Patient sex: F
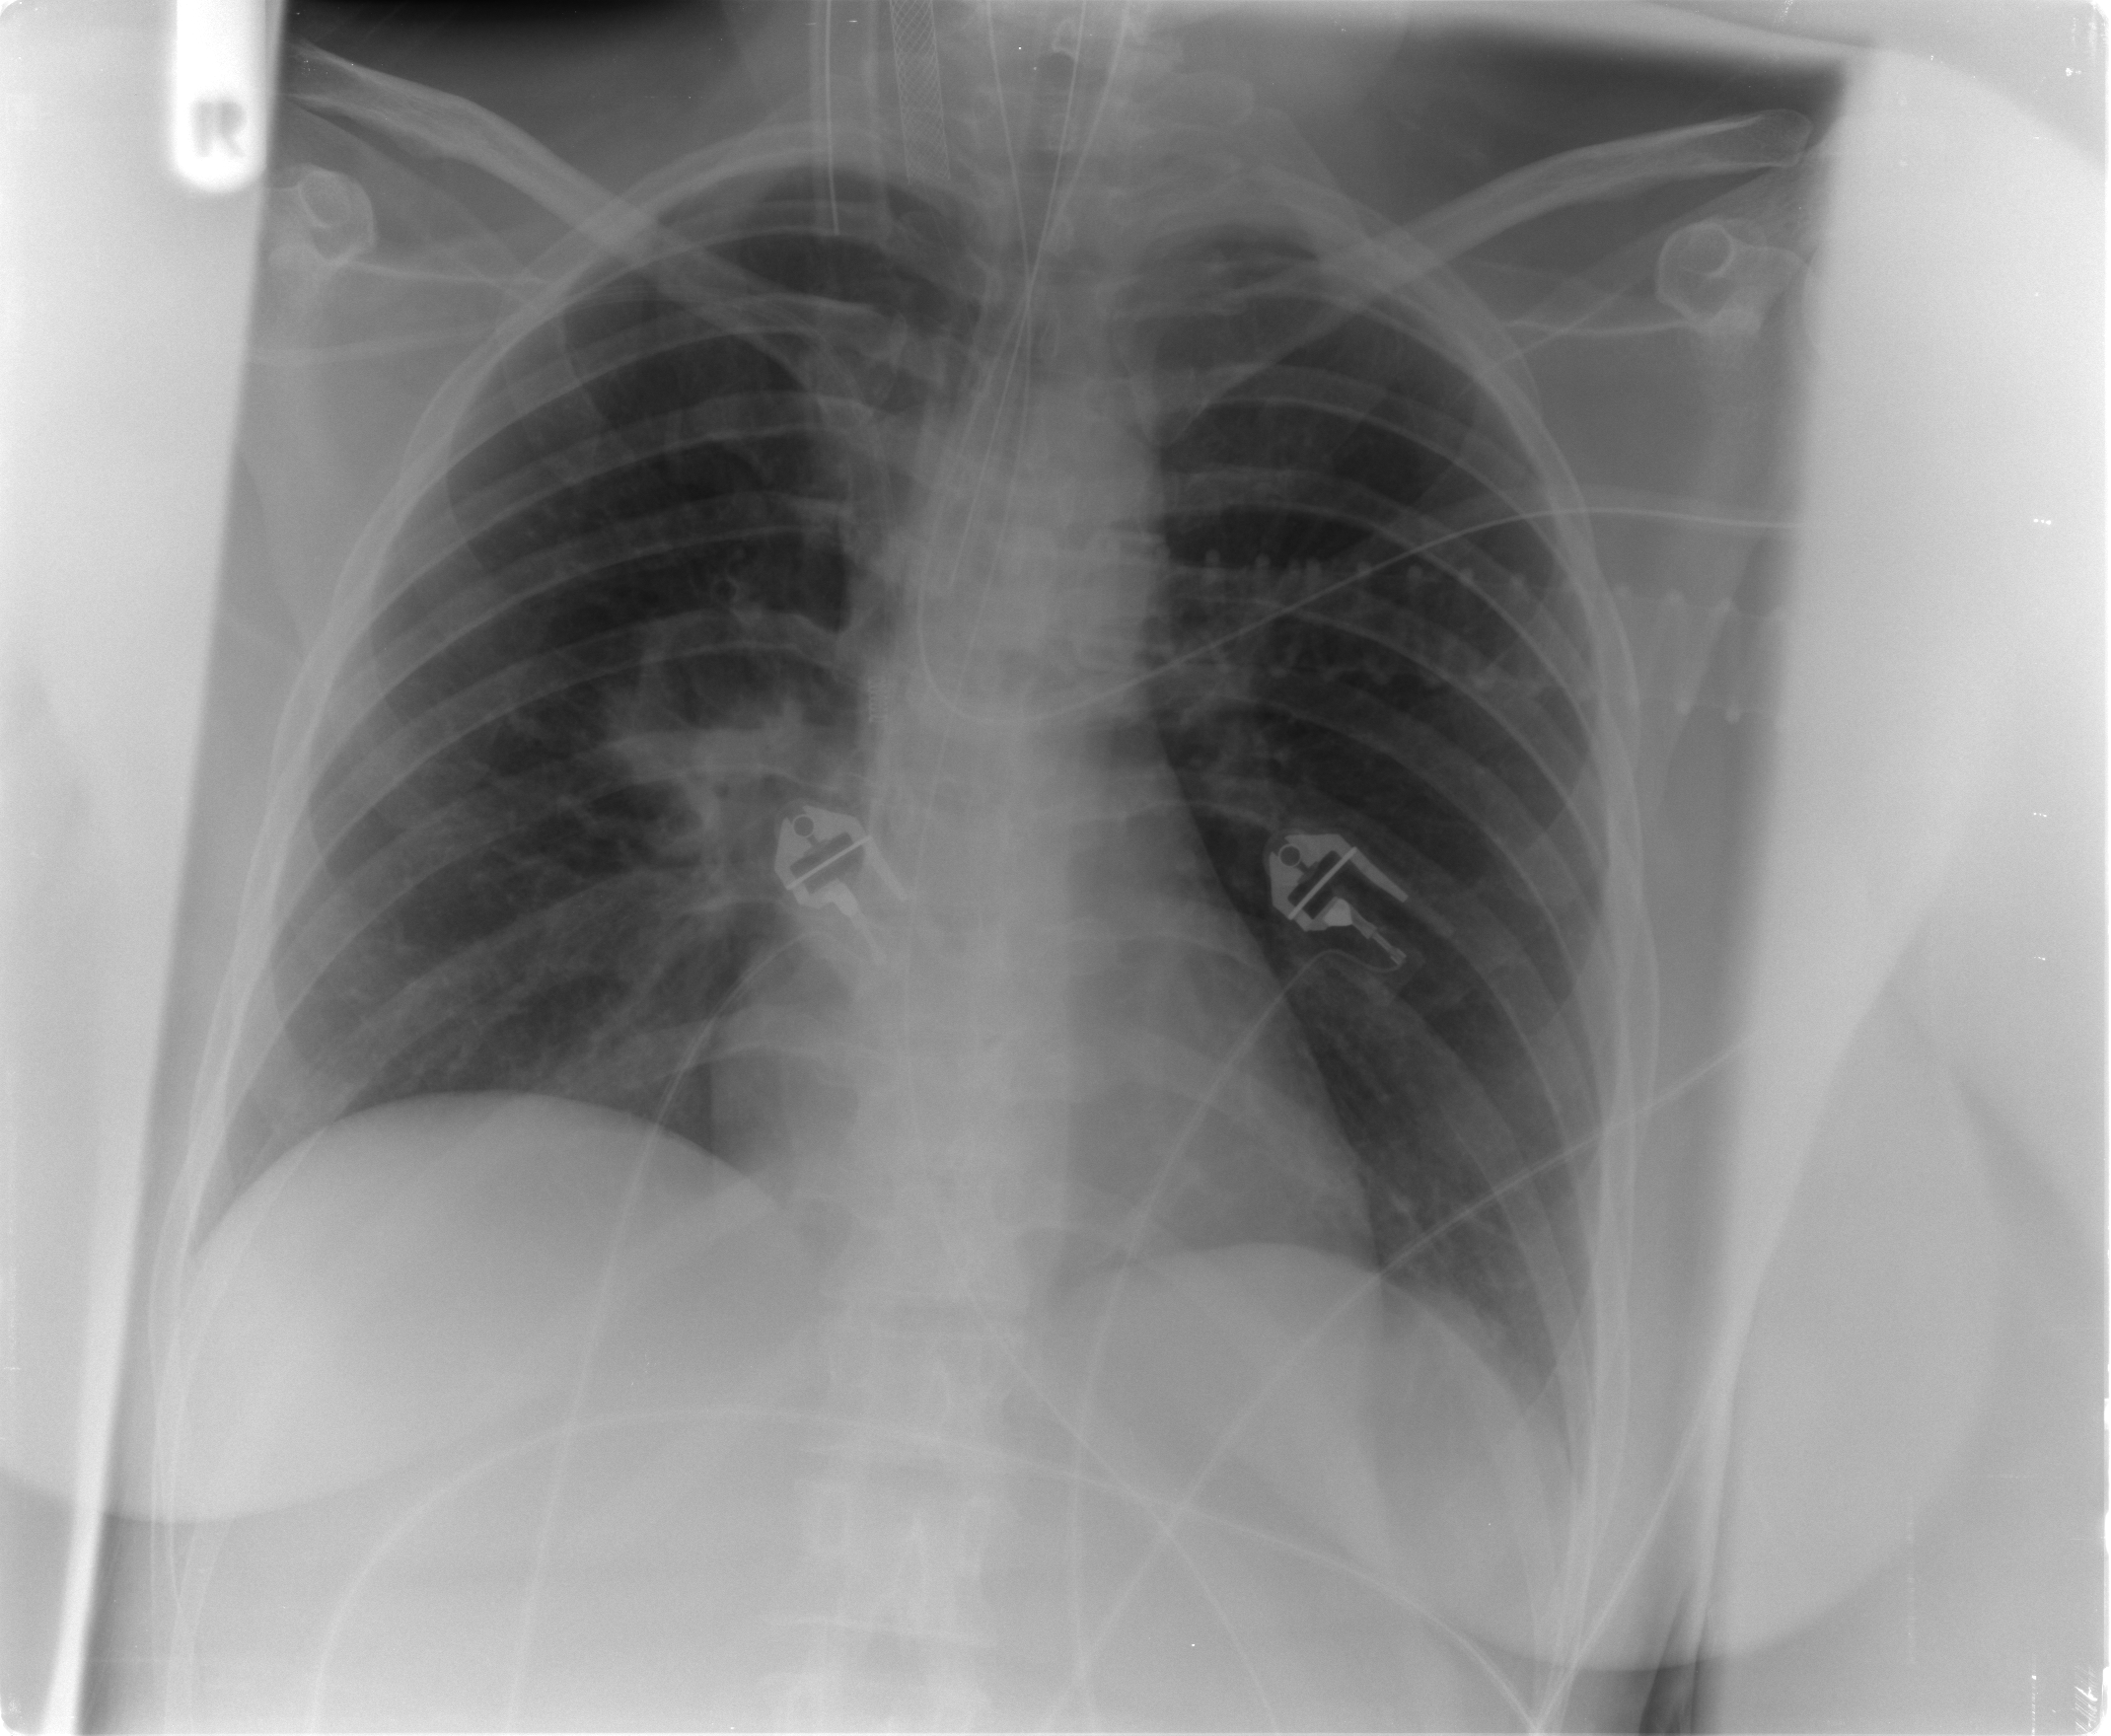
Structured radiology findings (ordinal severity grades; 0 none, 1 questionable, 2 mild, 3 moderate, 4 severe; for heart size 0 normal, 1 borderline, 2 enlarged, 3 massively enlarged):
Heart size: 0
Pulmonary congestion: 1
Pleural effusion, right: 0
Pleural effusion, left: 0
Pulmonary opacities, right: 2
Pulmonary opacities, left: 0
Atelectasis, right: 2
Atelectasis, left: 0